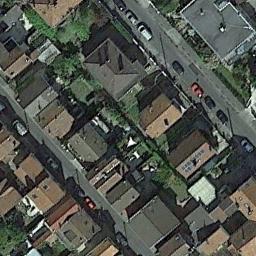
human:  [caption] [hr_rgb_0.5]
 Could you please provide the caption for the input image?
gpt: The dense residential is next to the road with some cars .

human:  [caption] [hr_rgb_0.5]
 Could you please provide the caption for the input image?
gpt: A dense residential area has lots of trees and houses arranged neatly .

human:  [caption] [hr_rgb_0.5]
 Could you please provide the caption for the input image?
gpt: The road beside the residential area is very narrow .

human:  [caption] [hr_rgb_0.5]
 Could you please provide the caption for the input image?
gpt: There are many roads and neatly arranged houses and trees and many vehicles in densely populated areas .

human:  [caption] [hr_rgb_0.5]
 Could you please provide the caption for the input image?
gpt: There are brown and black buildings on dense residential area .